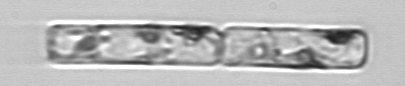
Label: Guinardia_delicatula